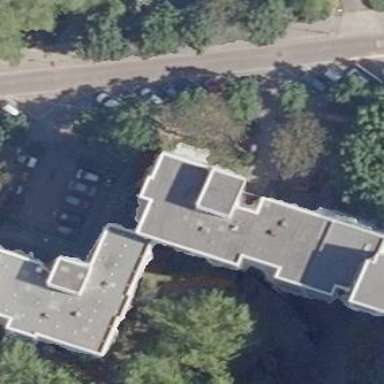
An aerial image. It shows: Building with apartments and flat roof.